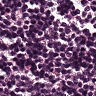
Metastatic tissue present: no